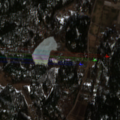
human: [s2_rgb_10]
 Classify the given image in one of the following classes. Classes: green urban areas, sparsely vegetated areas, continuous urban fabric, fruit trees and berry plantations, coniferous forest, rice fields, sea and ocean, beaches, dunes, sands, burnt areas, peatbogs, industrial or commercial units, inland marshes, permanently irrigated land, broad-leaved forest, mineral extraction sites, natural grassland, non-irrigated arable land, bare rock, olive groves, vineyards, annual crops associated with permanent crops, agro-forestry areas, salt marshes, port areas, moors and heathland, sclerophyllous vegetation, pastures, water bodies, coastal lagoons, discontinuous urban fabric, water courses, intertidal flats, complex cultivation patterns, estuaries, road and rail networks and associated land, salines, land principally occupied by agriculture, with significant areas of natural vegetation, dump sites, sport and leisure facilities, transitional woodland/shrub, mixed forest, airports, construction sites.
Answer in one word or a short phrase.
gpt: non-irrigated arable land, mixed forest